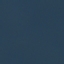
Land use / land cover: SeaLake